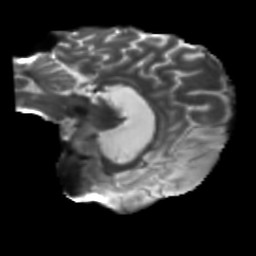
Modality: T2w
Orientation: sagittal
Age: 31
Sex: female
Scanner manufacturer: siemens
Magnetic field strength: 3 T
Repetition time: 5.25 s
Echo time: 0.08 s